Question: EDIT: Thanks to the person behind the answer below, who fixed the unknown class. However, can anyone tell me if the code to dismiss is correct? I am on vacation and can't program until I get back.
I am developing an app in Swift. Currently, I am working on an info screen (legal notices, credits, documentation, etc) that will be presented modally atop the main screen.
The expected behavior is that, when a button press triggers 'Dismiss' in 'InfoViewController', the modal view controller is dismissed.
Here's the code I'm trying to use:
'''
//This is InfoViewController, the swift file used to conorol the info screen.
import UIKit
class InfoViewController: UIViewController {
@IBAction func Dismiss(sender: AnyObject) {
self.dismissViewControllerAnimated(true, completion: {});//This is intended to dismiss the Info sceen.
println("pressed")
}
override func viewDidLoad() {
super.viewDidLoad()
// Do any additional setup after loading the view.
}
}
'''
Here's the layout of the storyboards:

When I press the button, the app crashes and doesn't dismiss the modal view controller.
It compiles, suggesting it is not a syntactual error.
Here's the LLVM debugger output:
> 2014-08-30 20:02:20.571 CryptoCalc[799:244086] <PHONE>:_UIScreenEdgePanRecognizerEdgeSettings.edgeRegionSize=13.000000
//Unrelated stuff deleted.
2014-08-30 20:03:03.756 CryptoCalc[799:244086] Unknown class InfoViewController in Interface Builder file.
2014-08-30 20:03:20.485 CryptoCalc[799:244086] -[UIViewController Dismiss:]: unrecognized selector sent to instance 0x14d57990
2014-08-30 20:03:20.489 CryptoCalc[799:244086] First throw call stack:
(0x2238be2f 0x2f46bc8b 0x22391179 0x2238f097 0x222c11f8 0x259b9fef 0x259b9f91 0x259a4d13 0x259b99fd 0x259b96d7 0x259b2fa1 0x25989a09 0x25bfbae3 0x259884a1 0x2235257f 0x2235198f 0x2234fff5 0x2229e611 0x2229e423 0x297f80a9 0x259e8485 0x73720 0x7375c 0x2f9f1aaf)
libc++abi.dylib: terminating with uncaught exception of type NSException
If you need any more info, let me know. Thanks so much.
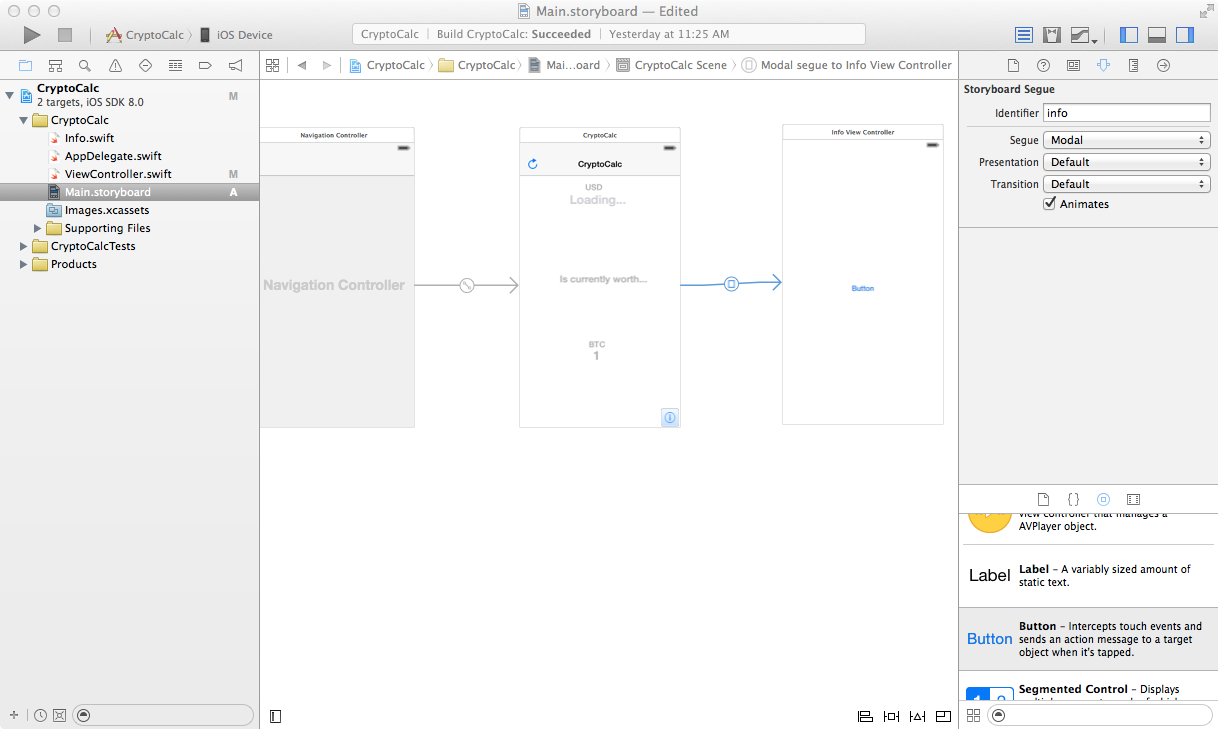
Answer: The main issue here is 'Unknown class InfoViewController in Interface Builder file.'
You need to make sure that (in 'Custom Class' section)
1) The class in the storyboard is set to 'InfoViewController'
2) The module is set to 'Current - your project name'